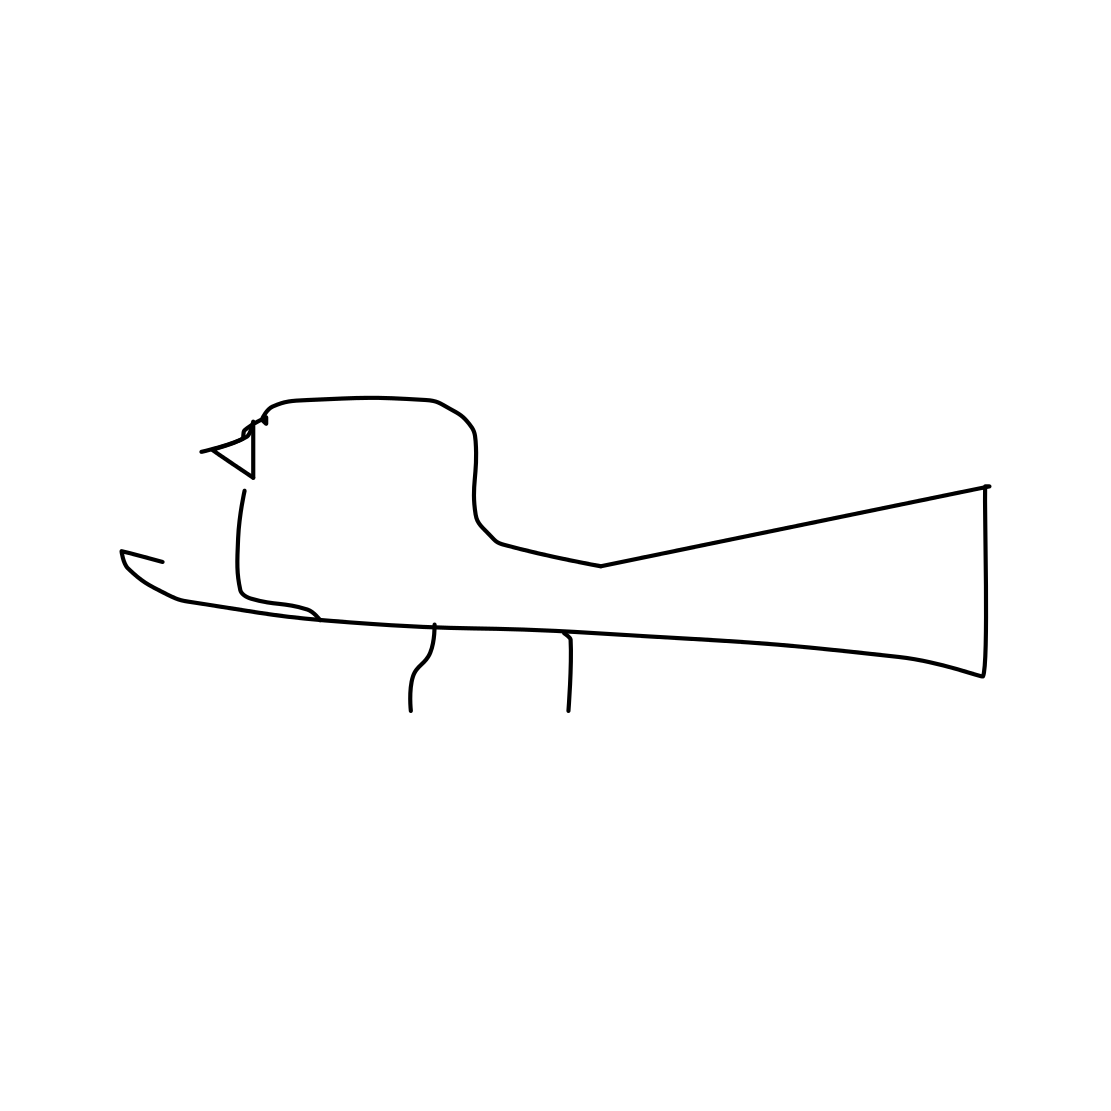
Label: pigeon